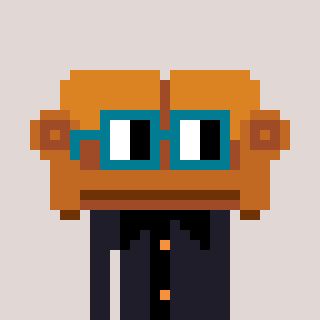
a pixel art character with square dark green glasses, a couch-shaped head and a grayscale-colored body on a warm background